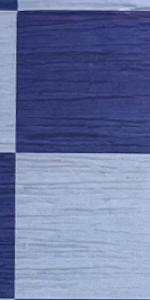
Label: Empty